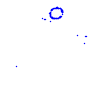
Particle: kaon